Question: I need to download an .mp3 audio file from a server to save in my app and play it without downloading, exactly like the screenshot below, with a progress bar for the download (I found this in the App Store). Can anyone help me to do this in my app, with source code?
Any help will be appreciated! Thanks in advance!
I used 'NSURLConnection' but it does not really work for me.
Here is the screenshot of what I am trying to do.

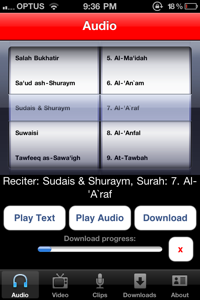
Answer: <URL> questions discusses what you're looking for
Edit:
If you want to download a file THEN play it, what you need to do is:
use an NSURLConnection to download the file to the disk - <URL>.
, than an AVAudioPlayer to play it - check <URL> out.
Edit 2:
For the cancel button, it should practically just call the [NSURLConnection cancel] method and do whatever other finishing up your download class is gonna need...
For the progress bar, in the NSURLConnectionDelegate method didReceiveResponse, you take the NSURLResponse, cast it to a NSHTTPURLResponse, and retrieve the size of the file you're downloading using the <URL> method.
And then in each call to the NSURLConnection:didRecieveData method you count the incoming bytes using <URL> property